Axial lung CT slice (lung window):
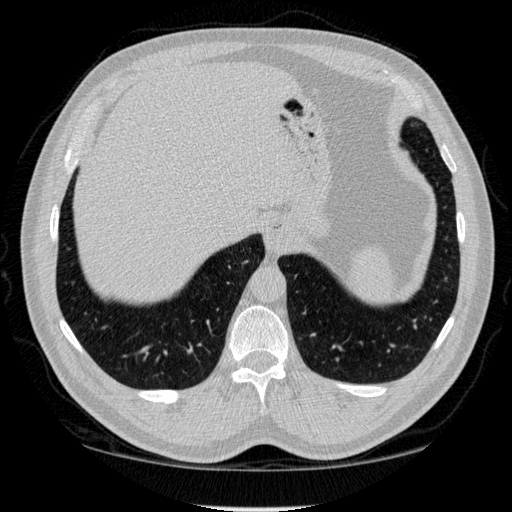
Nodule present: no